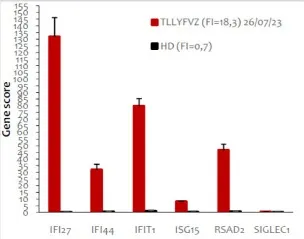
Peripheral blood type I interferon signature of the patient before.
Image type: chart (chart)